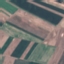
Land use / land cover class: AnnualCrop